Question: Count the number of objects in the diagram.
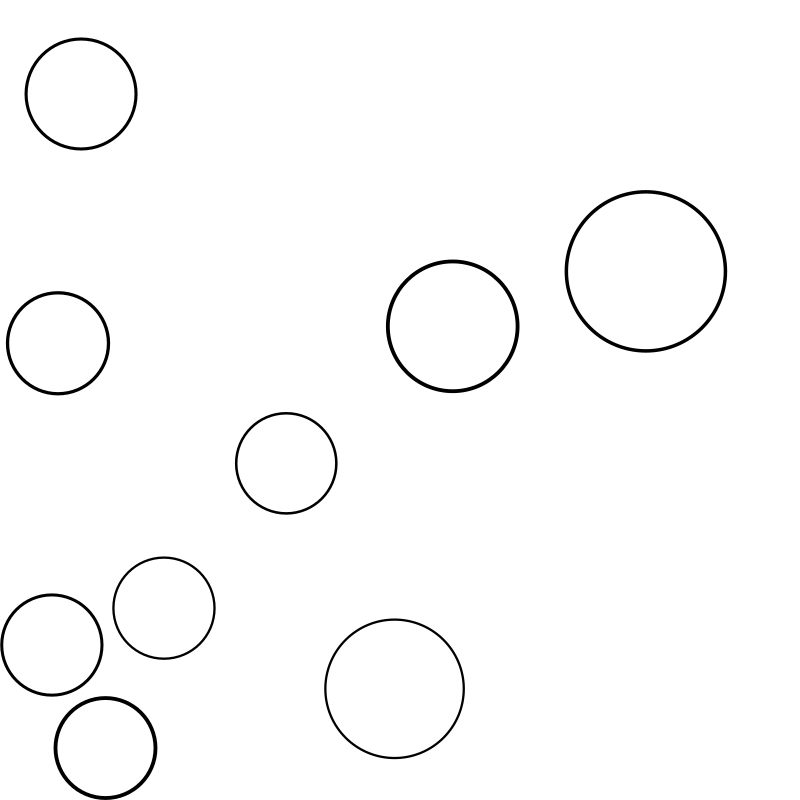
Answer: 9